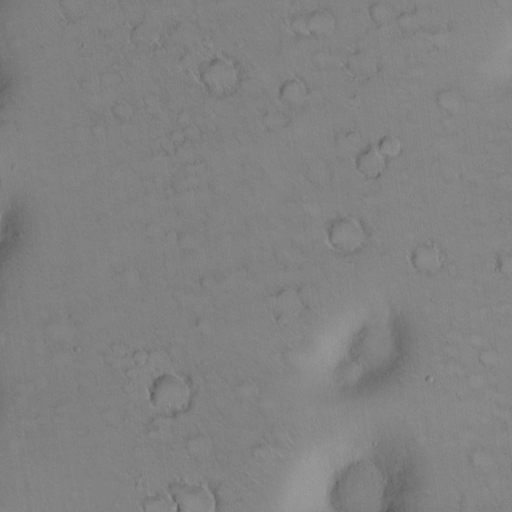
Classes present: Background, Cone